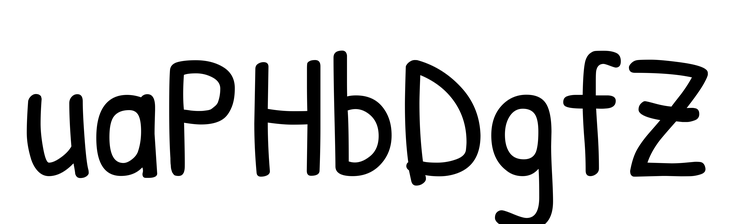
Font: PatrickHand-Regular